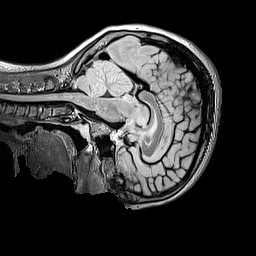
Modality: FLAIR
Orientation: sagittal
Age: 9
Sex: female
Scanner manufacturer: siemens
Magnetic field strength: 3 T
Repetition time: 5 s
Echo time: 0.388 s